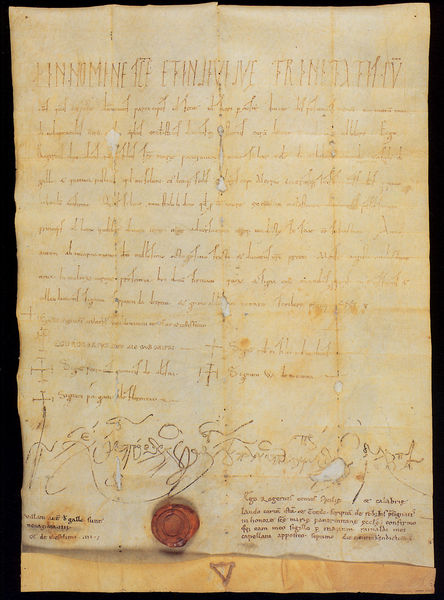
Titel: Ind. X; Pergament
Schlagwörter: rot, beige, blatt, schrift, papier, foto, fotografie, unterschrift, kreuz, titel, stempel, tinte, pergament, wachs, brief, hans, siegel, urkunde, jerusalem, sigel, dokument, regelmässig, unterschriften, petschaft, karolingisch, faximile, beleg, kleinschrift, grossschrift